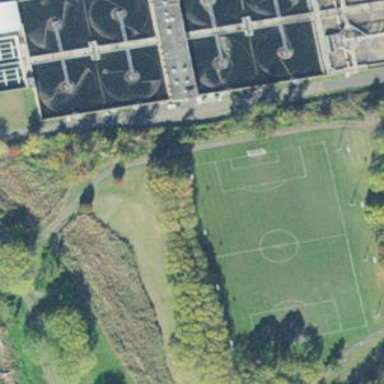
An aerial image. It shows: Soccer pitch for outdoor sports and leisure activities.